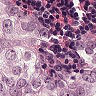
Metastatic tissue present: yes